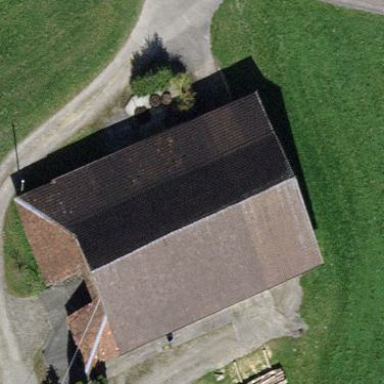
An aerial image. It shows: Rural barn.